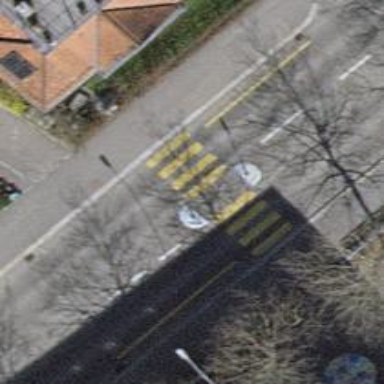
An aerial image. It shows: Marked crossing with zebra crossing. There is island at the crossing.